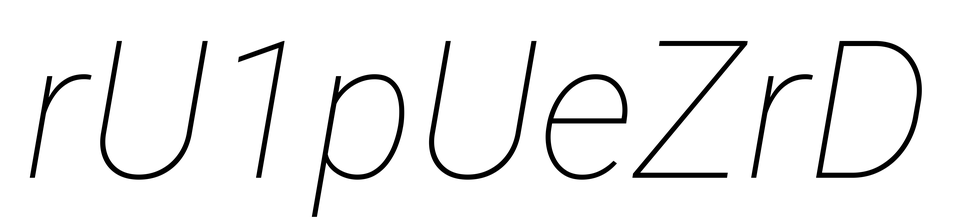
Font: Roboto-Italic_Thin_Italic